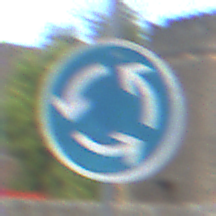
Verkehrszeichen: Kreisverkehr
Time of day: MorningAfternoon
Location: Outdoor (Suburban)
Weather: PartlyCloudy
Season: NotSpecified
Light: Natural